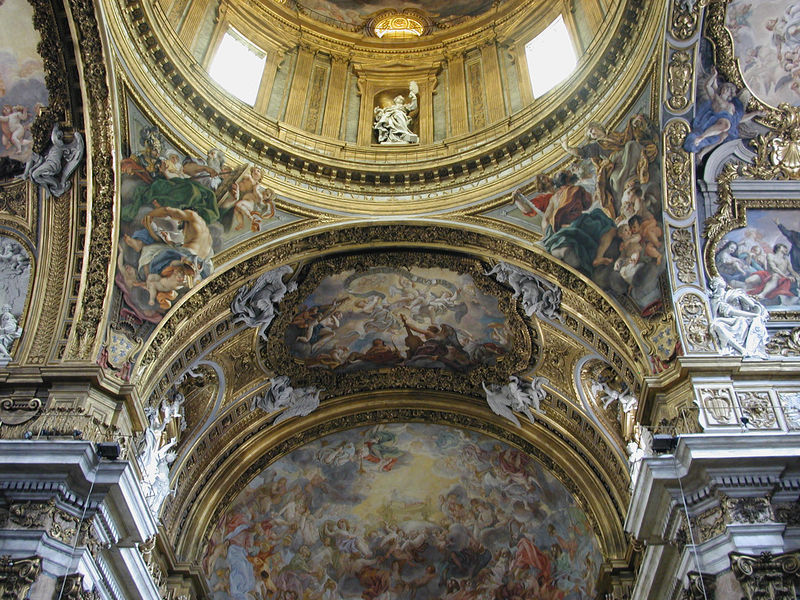
Titel: Vierungskuppel von Il Gesù in Rom
Künstler: Giovanni Battista Gaulli
Standort: Rom, Il Gesù (EU - I - Latium)
Schlagwörter: gemälde, himmel, weiß, bunt, fenster, hell, licht, männer, pfeiler, raum, säulen, malerei, ornament, architektur, barock, bibel, kirche, figur, gold, decke, innen, kind, rund, engel, statue, bogen, perspektive, figuren, kuppel, ornamente, wandgemälde, wandmalerei, stuck, foto, fotografie, bögen, gewölbe, glaube, dom, soldat, kathedrale, fries, jesus, christlich, fresken, kapelle, deckengemälde, fresko, putten, szenen, christentum, golf, motive, friese, sankt peter, tonnengewölbe, stützpfeiler, gurtbogen, sixtinische kapelle, gemalde